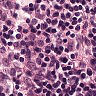
Metastatic tissue present: no